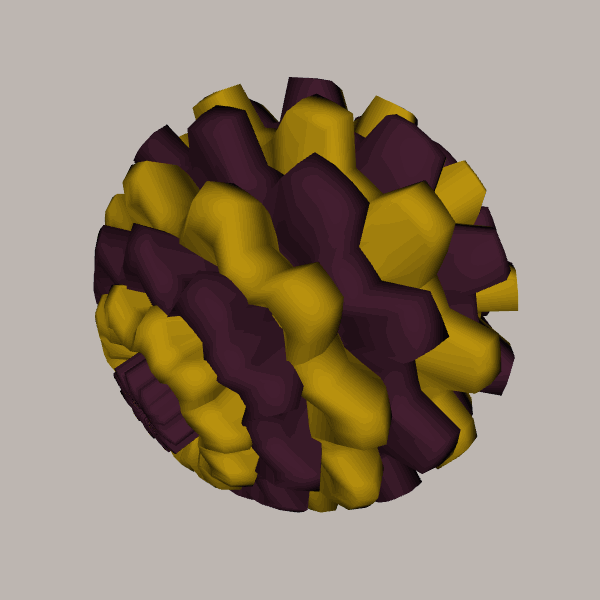
Background: light